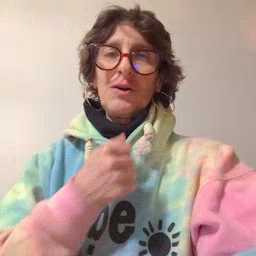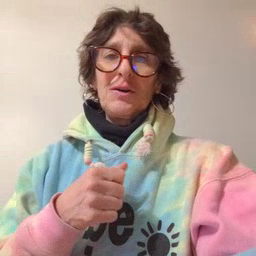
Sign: drawer